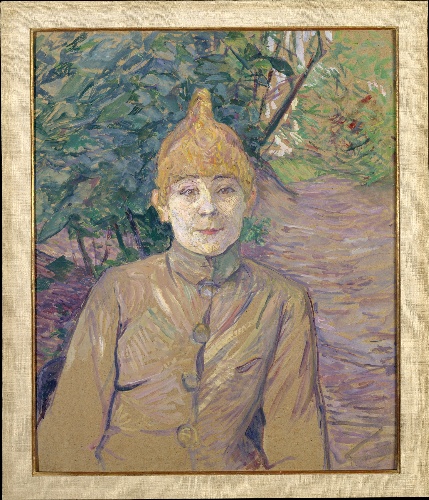
Title: The Streetwalker
Artist: Henri de Toulouse-Lautrec
Artist bio: French, Albi 1864–1901 Saint-André-du-Bois
Date: ca. 1890–91
Object type: Painting
Classification: Paintings
Medium: Oil on cardboard
Dimensions: 25 1/2 x 21 in. (64.8 x 53.3 cm)
Department: European Paintings
Credit line: The Walter H. and Leonore Annenberg Collection, Bequest of Walter H. Annenberg, 2002
Accession year: 2003
Repository: Metropolitan Museum of Art, New York, NY
Tags: Portraits|Women